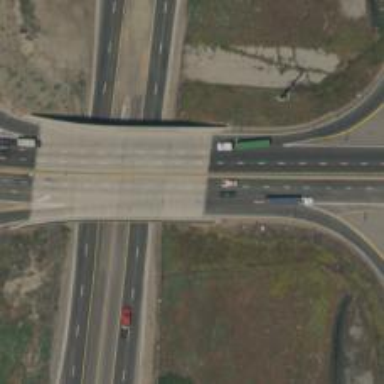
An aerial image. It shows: Bridge over motorway link at cloverleaf junction.